Field crop: maize
Growth stage: 2
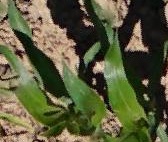
Species: maize